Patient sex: F
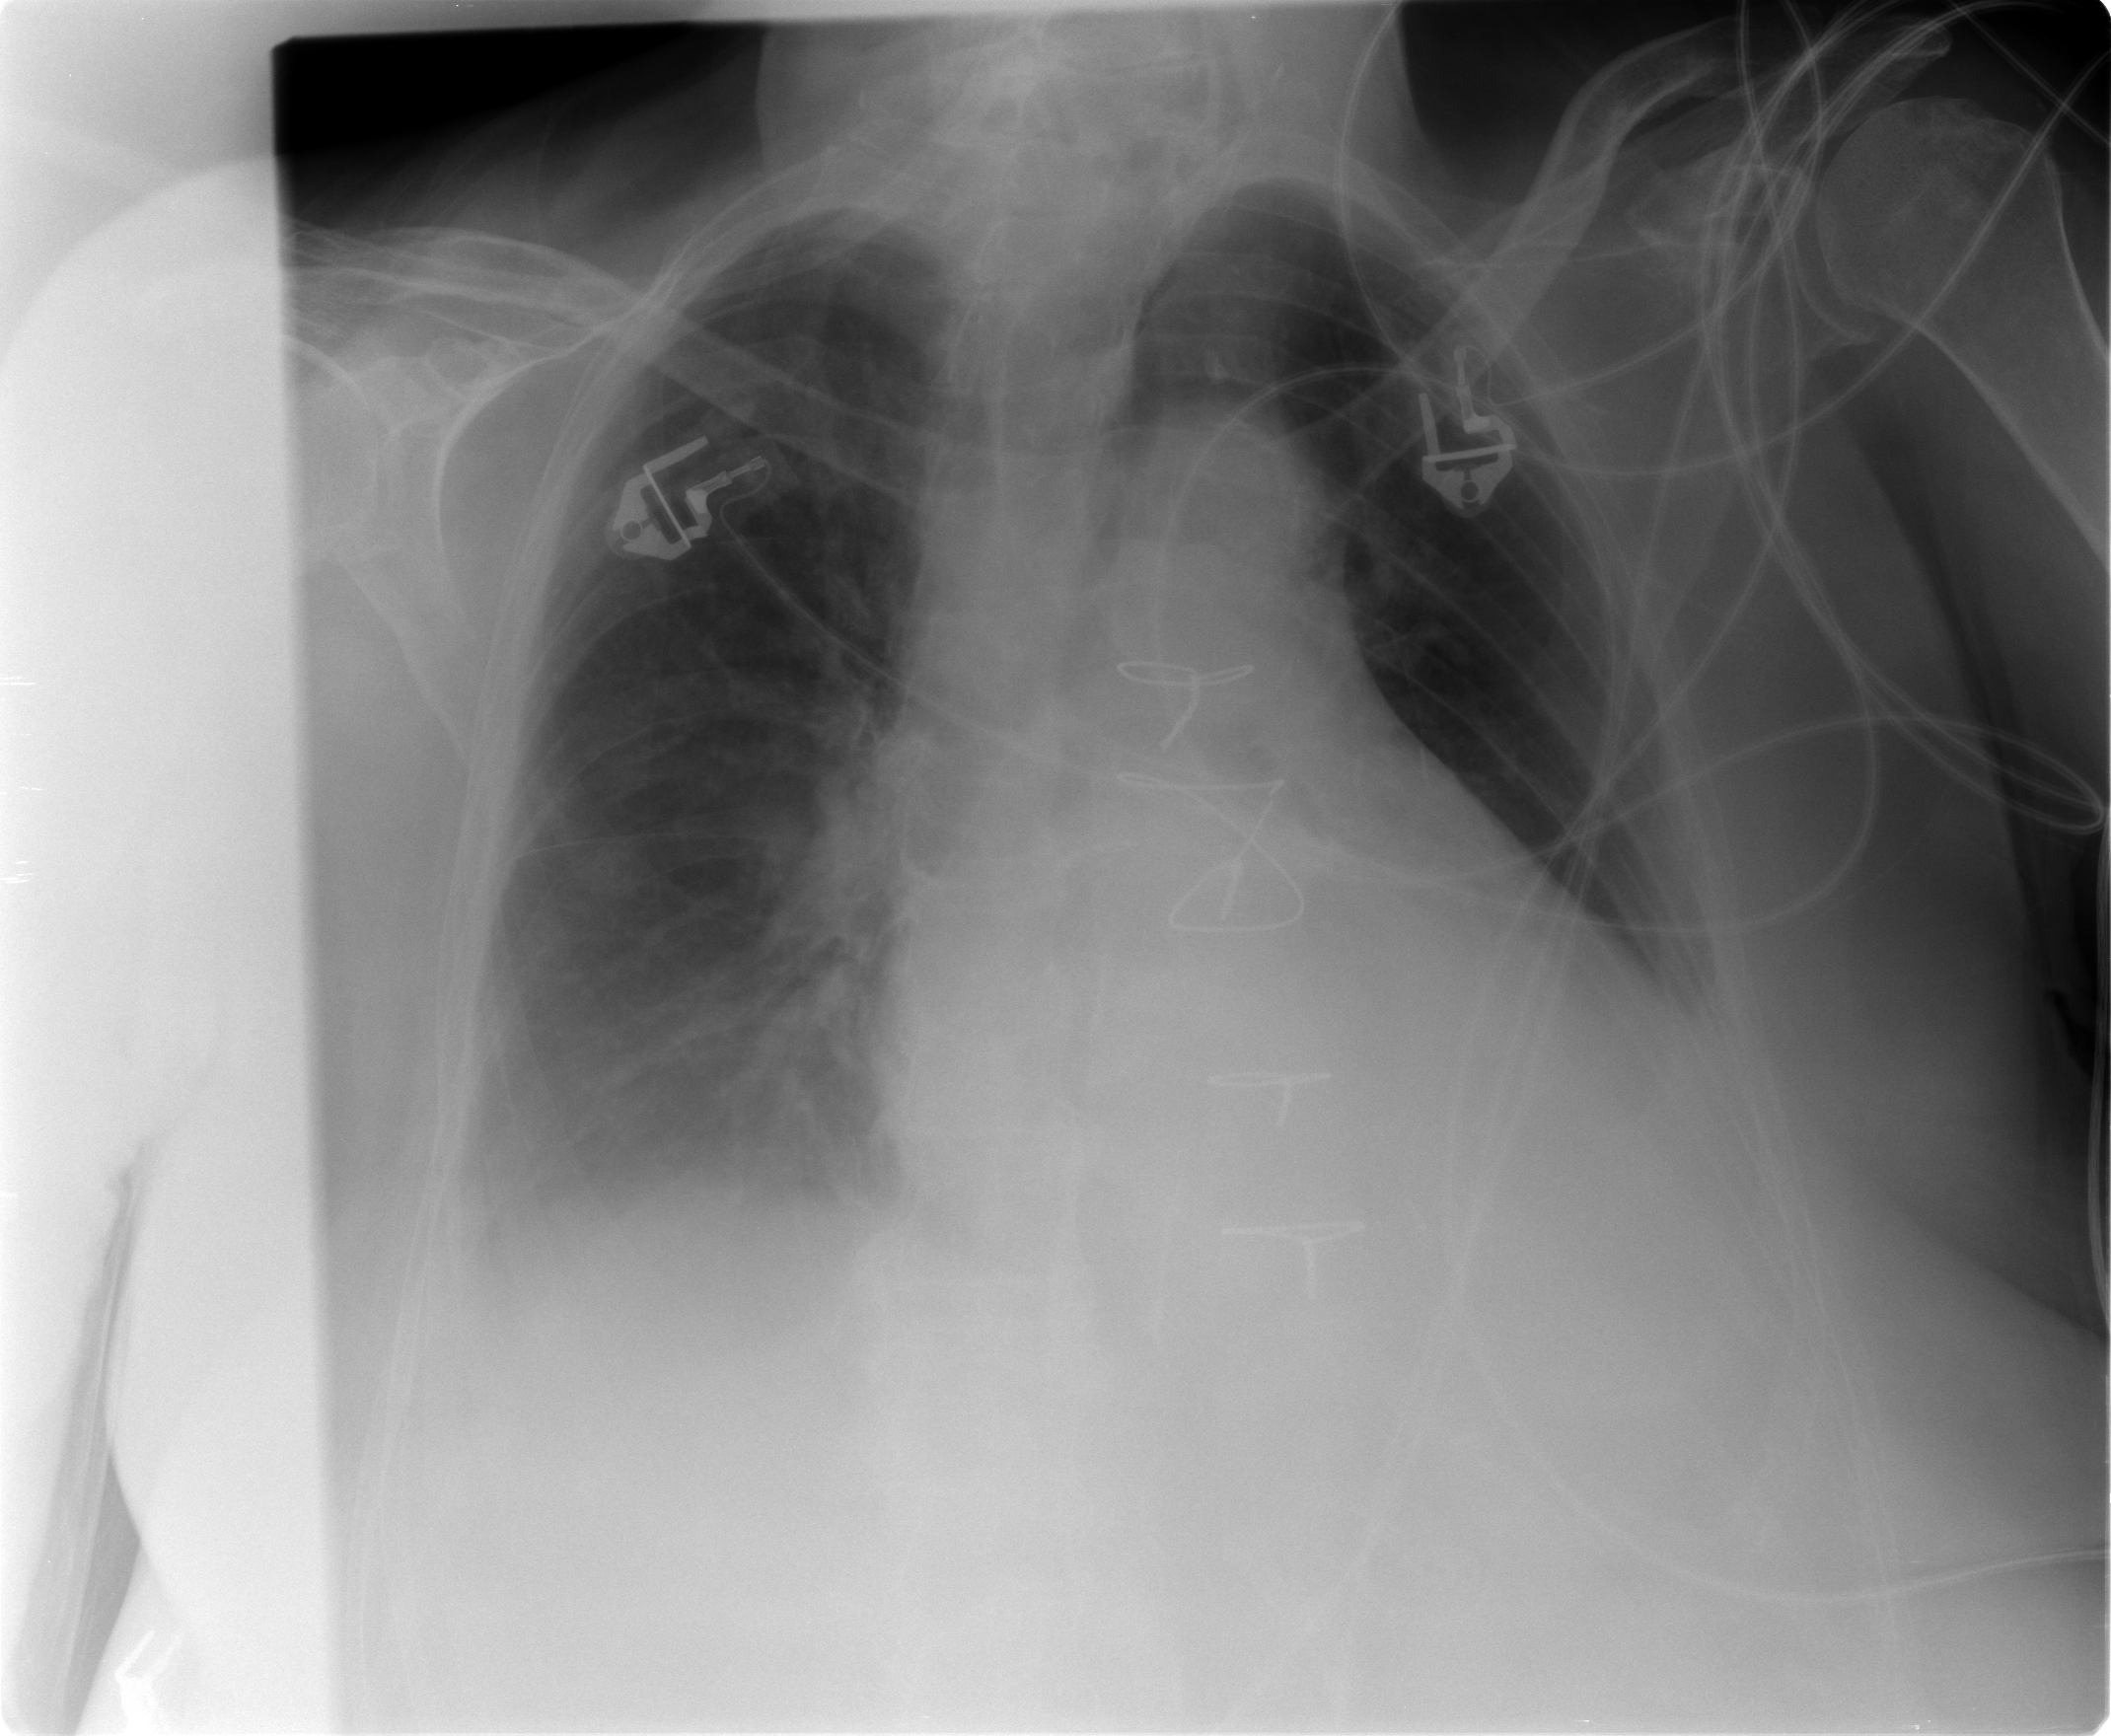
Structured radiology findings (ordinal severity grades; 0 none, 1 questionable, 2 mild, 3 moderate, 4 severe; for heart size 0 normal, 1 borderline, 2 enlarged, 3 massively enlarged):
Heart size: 0
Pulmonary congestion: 0
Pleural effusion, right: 2
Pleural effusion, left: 2
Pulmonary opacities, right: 0
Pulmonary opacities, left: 0
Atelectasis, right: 2
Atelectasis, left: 2